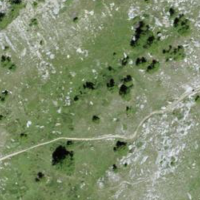
EUNIS habitat code: 23
Species observed at this site:
Turdus torquatus